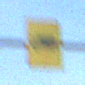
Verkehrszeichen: KFZZulaessigeGesamtmasse3Komma5TOhnePfeilsymbol
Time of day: SunriseSunset
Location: Outdoor (Beach)
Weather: PartlyCloudy
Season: NotSpecified
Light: Natural